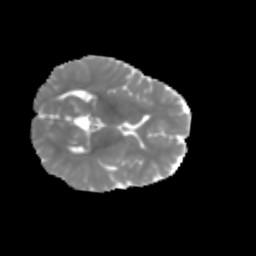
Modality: MD
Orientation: axial
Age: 7
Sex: female
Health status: healthy